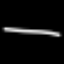
Label: line